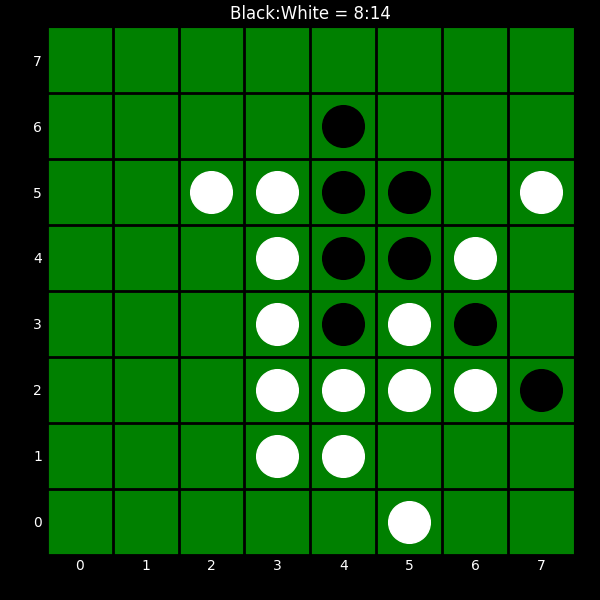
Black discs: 8
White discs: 14